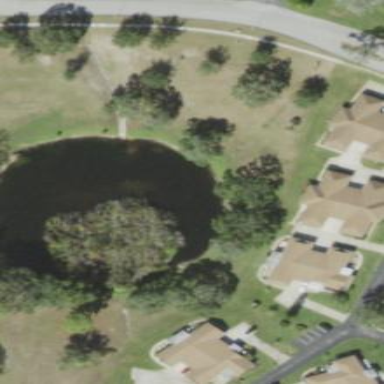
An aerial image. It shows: Pond with natural water.